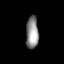
Tissue: prostate
Cell type: T cells
Senescence score: 0.3535
Nuclear area (px): 393
Mean DAPI intensity: 142.796